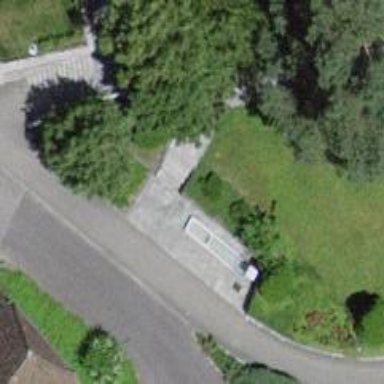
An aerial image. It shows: Fountain.